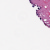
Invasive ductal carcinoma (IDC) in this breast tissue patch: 0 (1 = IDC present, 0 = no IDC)